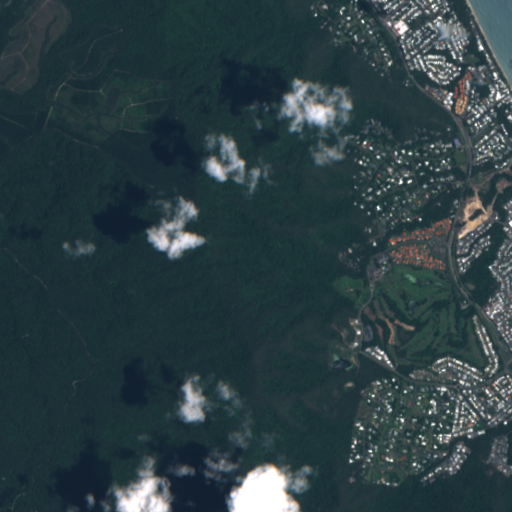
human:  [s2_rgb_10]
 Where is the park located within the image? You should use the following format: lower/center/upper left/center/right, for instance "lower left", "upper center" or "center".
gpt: The park is located in the right of the image.
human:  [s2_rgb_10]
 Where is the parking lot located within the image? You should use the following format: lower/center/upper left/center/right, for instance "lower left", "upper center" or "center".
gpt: The parking lot is located in the upper right of the image.
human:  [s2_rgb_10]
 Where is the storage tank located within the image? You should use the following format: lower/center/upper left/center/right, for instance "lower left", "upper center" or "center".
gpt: The storage tank is located in the lower right of the image.
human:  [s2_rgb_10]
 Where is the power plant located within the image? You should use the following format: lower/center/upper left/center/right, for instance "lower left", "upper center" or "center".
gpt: There is no power plant in the image.